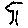
Label: tree